Interaction volume radius: 10 \u00c5
Interaction volume height: 30 \u00c5
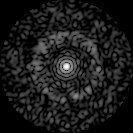
Disorder parameter: 0.837